Question: Is there a way to add events inside Add Form in jqgrid. Say For example in below Add form, i want to set value based on the value from i enter. (Here 3/6). i don't want to set the value in event but before selecting

'''
{name:'size', index:'size', width:80, align:'right', hidden: false, editable:true},
{name:'sizeavg', index:'sizeavg', width:80, align:'right', editable:true, hidden: false},
{name:'sizerem', index:'sizerem', width:80, align:'right', editable:true, hidden: false,
edittype:'select',align:'left',
editoptions:{value:{F:'F',S:'S',FS:'F/S',NA:'Double Butt'}},
},
'''
Any help will be appreciated.
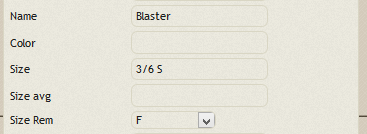
Answer: jqGrid provides you many ways to implement any scenario which you need. First of all you need understand that form editing, which you use now, assigns 'id' attribute on every input field in the form. The value of 'id' attribute is equal to the value of 'name' property of the column in 'colModel'. So to access 'sizeavg' input field for example you can use '$("#sizeavg").val()'. It gives you simple way to modify the field on some conditions or in case of some event.
To catch an event you need to bind it to the corresponding input field. One way to do this is to use 'dataEvents' property of <URL> and many other answers.
So you can bind 'change', 'focusout', 'keydown' or some other event to 'size' or 'sizerem' columns. You can get the current values using '$("#size").val()' and '$("#sizerem option:selected").val()' and then if required modify the value of 'sizeavg' using '$("#sizeavg").val("new nalue")'.